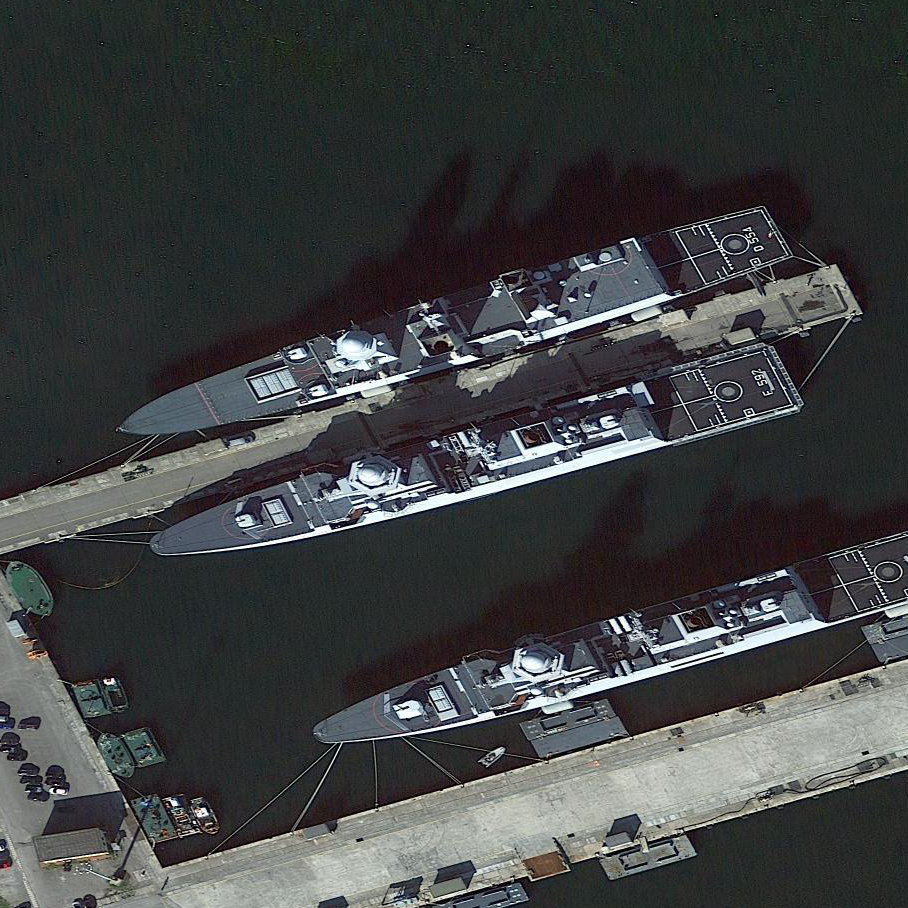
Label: destroyer